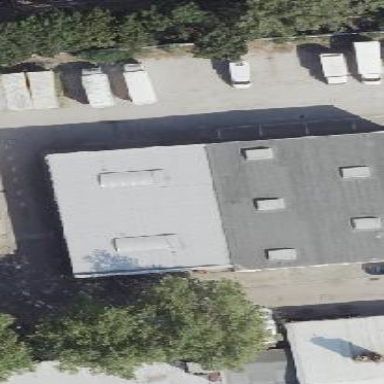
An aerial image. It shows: Industrial building.